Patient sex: M
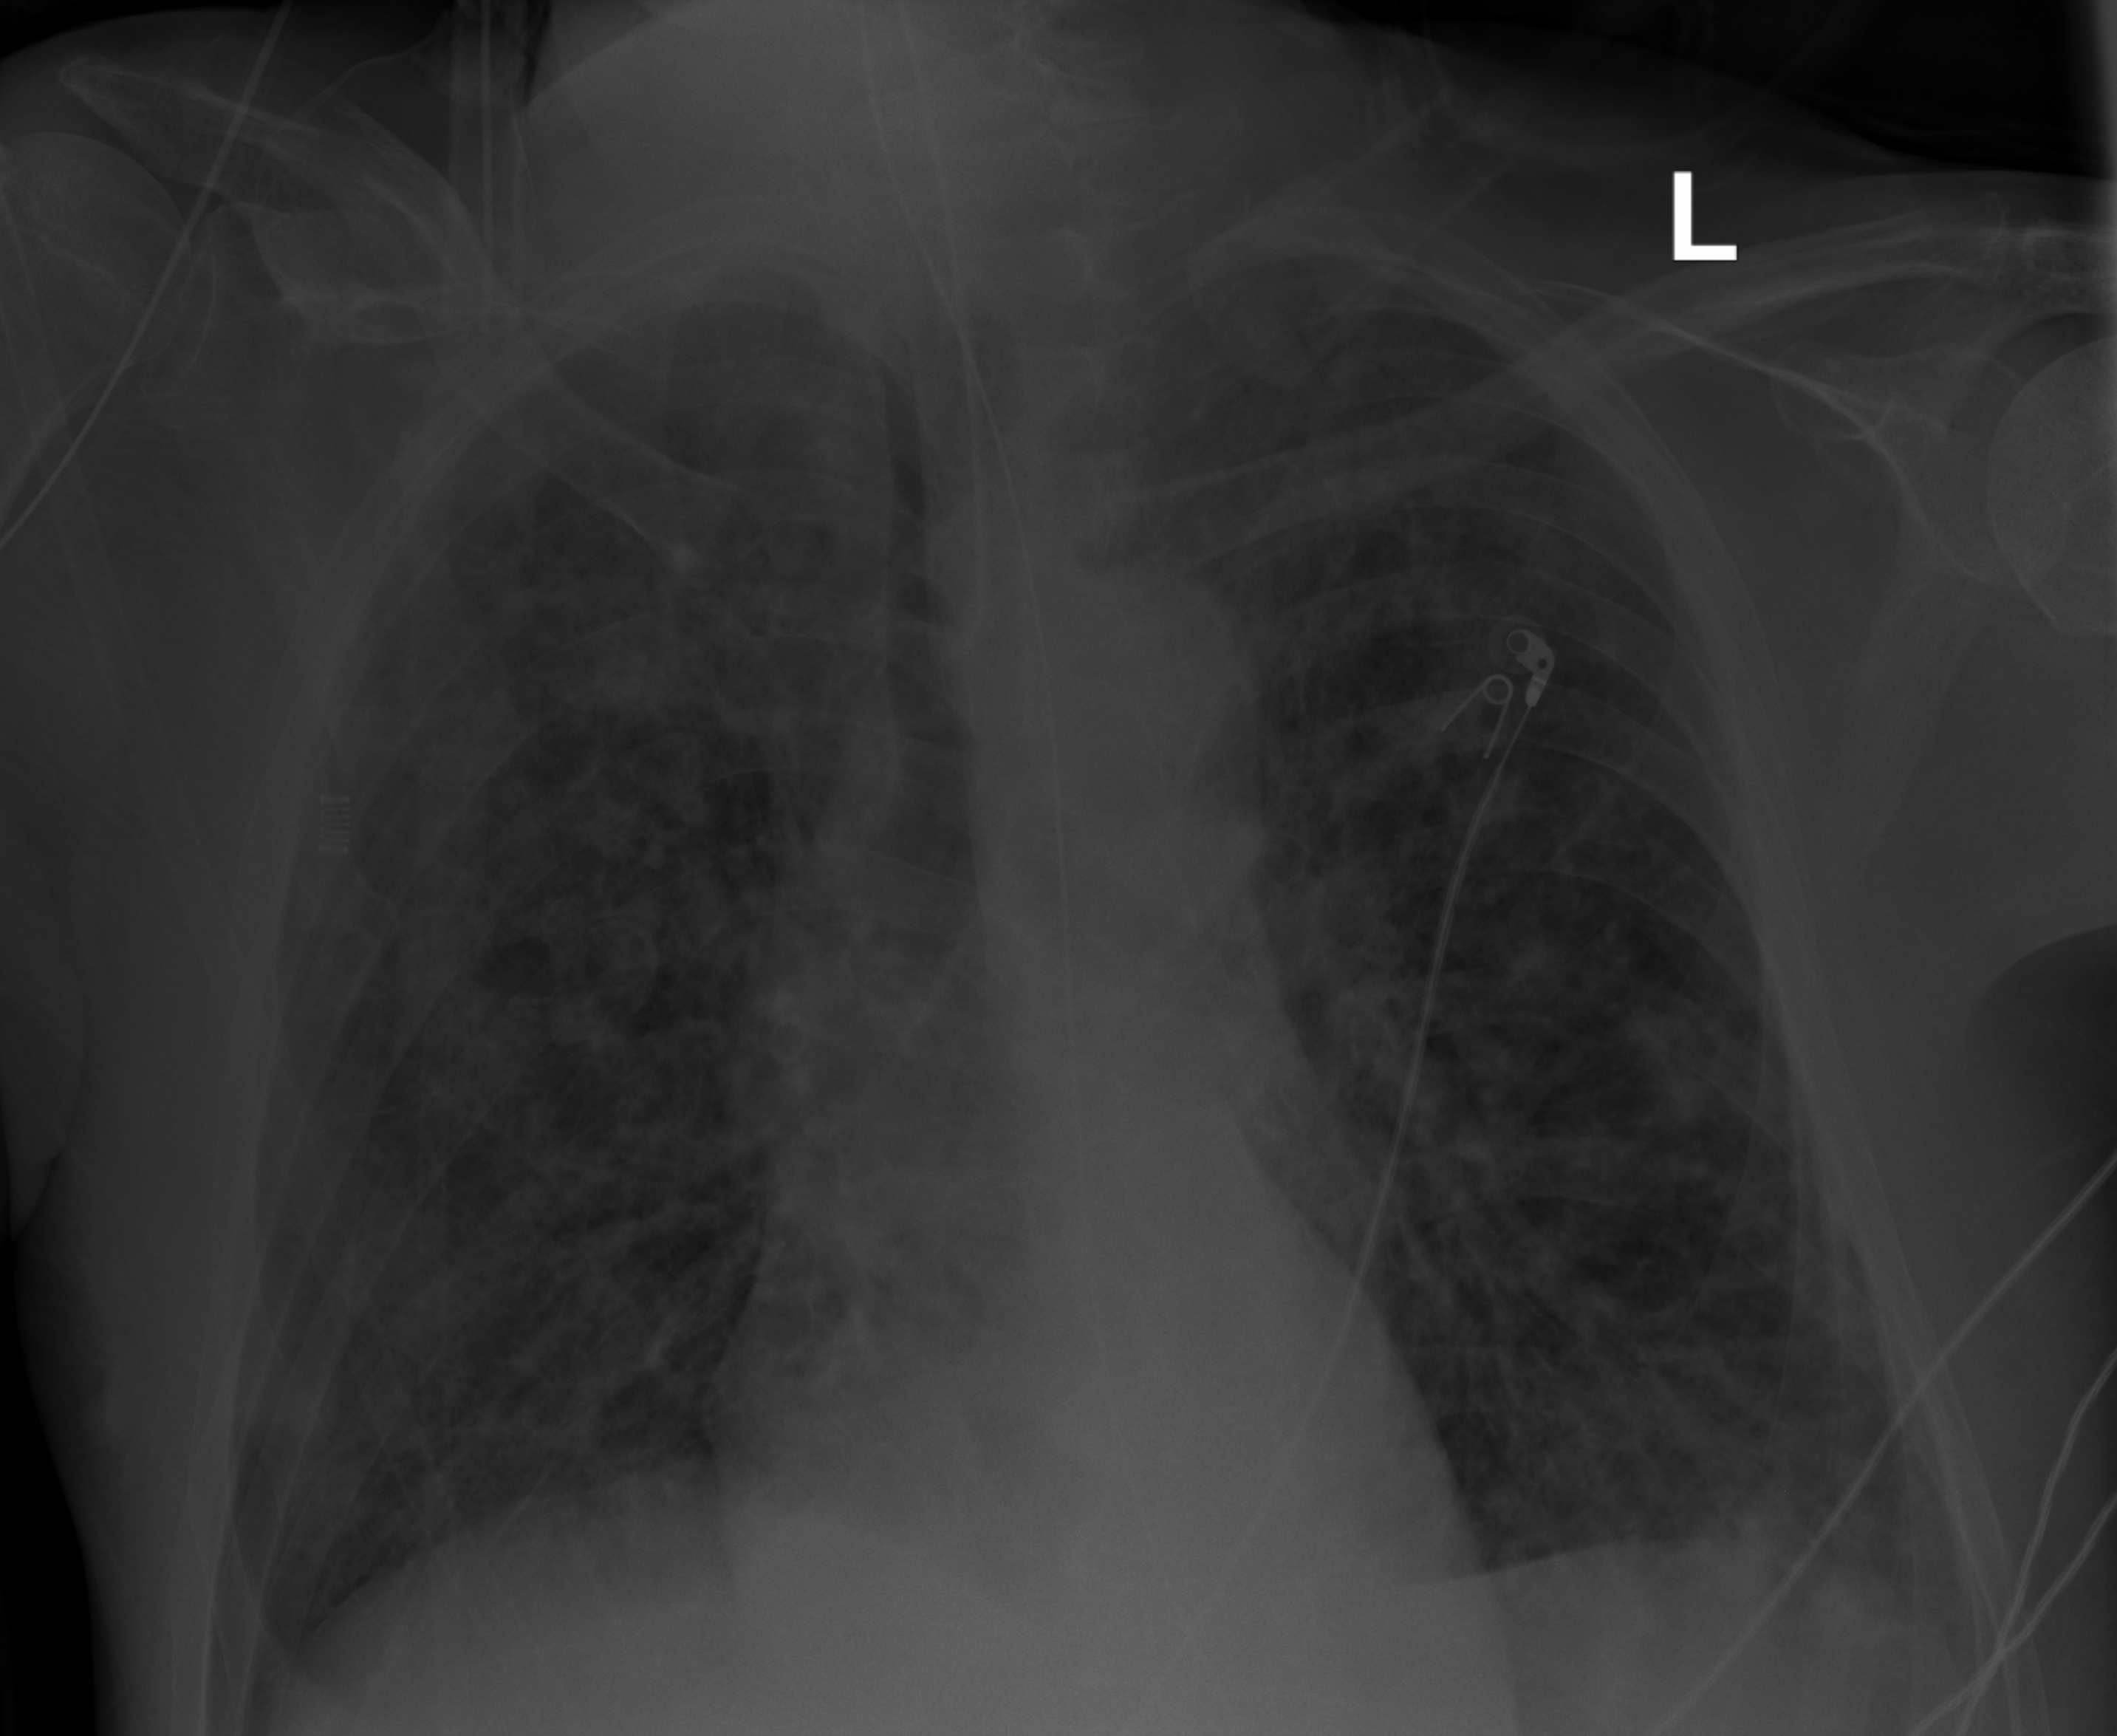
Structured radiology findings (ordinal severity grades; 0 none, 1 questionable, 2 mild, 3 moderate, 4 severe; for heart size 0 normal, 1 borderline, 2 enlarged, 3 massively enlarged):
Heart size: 0
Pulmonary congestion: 0
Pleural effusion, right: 0
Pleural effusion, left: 2
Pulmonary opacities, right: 3
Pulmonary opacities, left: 3
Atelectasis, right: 2
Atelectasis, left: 2